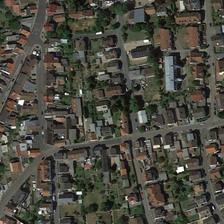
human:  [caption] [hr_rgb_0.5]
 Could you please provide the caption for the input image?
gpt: the houses with red or grey roofs are compactly arrange along the streets .

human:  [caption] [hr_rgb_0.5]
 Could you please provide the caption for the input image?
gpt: the houses with red or grey roofs are compactly arrange along the streets .

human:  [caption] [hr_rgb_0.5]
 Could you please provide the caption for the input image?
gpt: this residential area is seperated as several blocks by curved roads .

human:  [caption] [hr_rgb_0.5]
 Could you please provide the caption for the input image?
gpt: the houses with red or grey roofs are compactly arrange along the streets .

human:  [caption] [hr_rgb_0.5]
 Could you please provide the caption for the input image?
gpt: many buildings and green trees are in a dense residential area .